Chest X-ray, PA view. Patient: 63 years old, sex M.
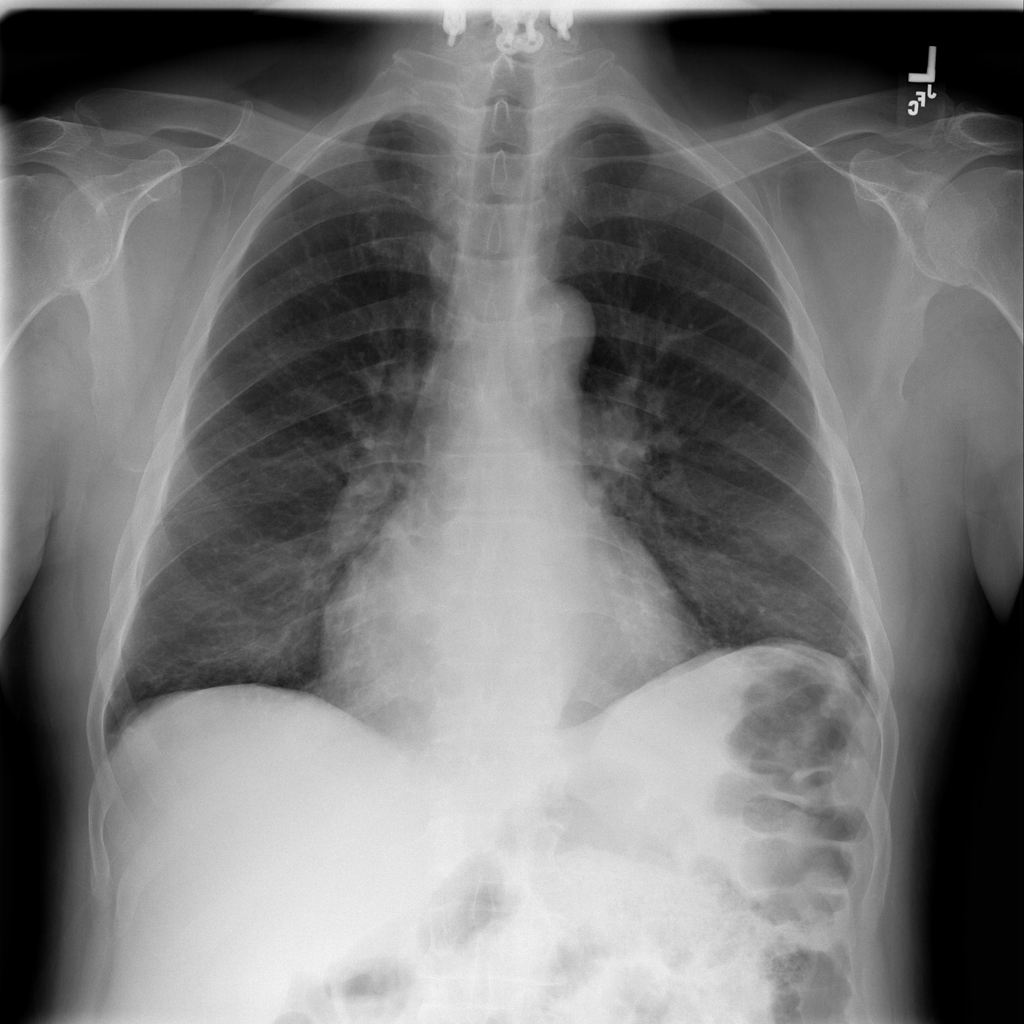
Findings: No Finding